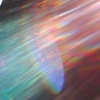
Label: sunburn